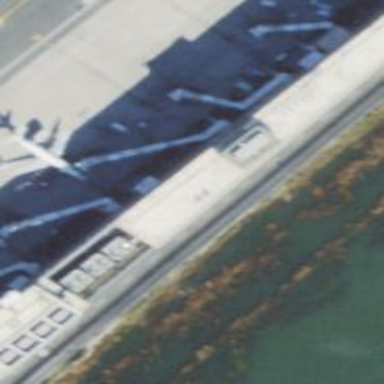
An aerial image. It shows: Terminal building located at airport.